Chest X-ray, PA view. Patient: 38 years old, sex F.
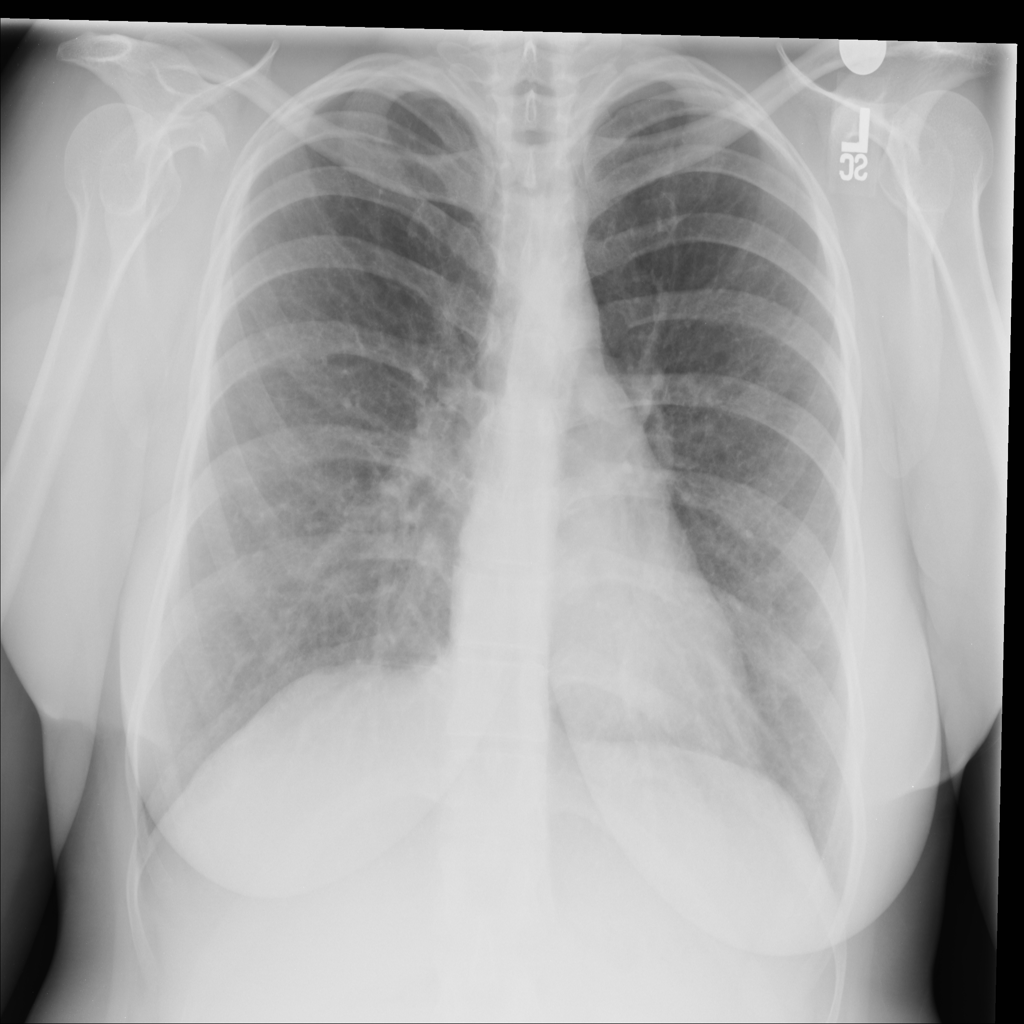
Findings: No Finding